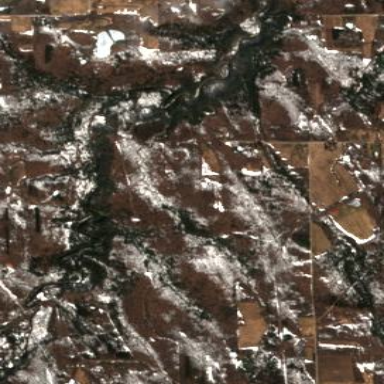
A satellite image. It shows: Nature reserve known as Chautauqua Gorge State Forest.